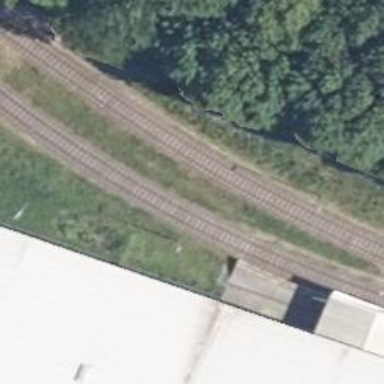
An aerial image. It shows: Railway yard.